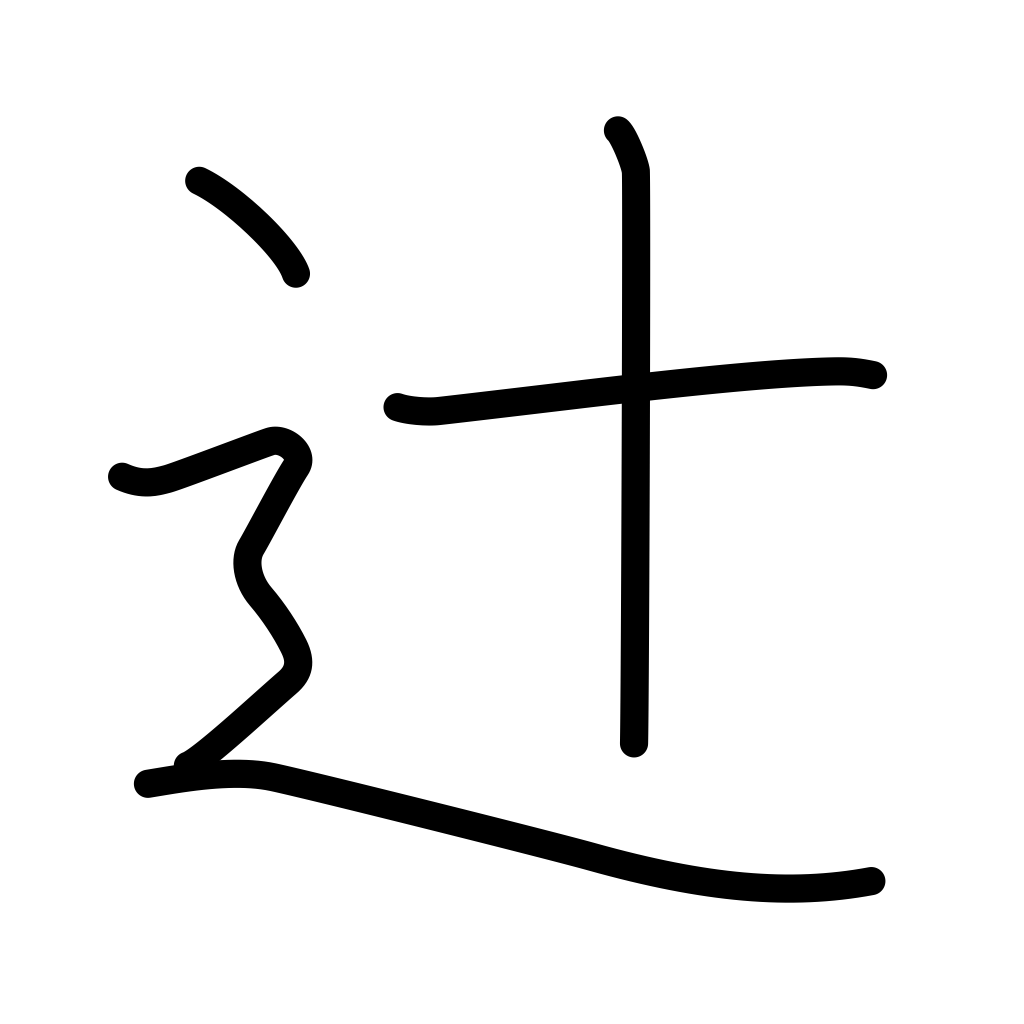
Meaning: crossing, crossroad, street corners